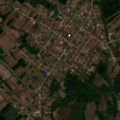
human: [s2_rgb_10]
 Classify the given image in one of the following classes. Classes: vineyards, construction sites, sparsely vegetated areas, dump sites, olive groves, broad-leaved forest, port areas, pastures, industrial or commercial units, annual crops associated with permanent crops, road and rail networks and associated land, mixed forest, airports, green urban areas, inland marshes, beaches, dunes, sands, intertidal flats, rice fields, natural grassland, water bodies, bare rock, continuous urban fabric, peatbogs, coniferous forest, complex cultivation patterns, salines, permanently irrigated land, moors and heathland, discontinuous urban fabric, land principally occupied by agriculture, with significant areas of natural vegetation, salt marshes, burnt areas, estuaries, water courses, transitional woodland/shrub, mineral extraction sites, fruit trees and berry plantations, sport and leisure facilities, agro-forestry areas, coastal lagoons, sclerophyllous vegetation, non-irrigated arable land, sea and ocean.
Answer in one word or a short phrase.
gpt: discontinuous urban fabric, non-irrigated arable land, complex cultivation patterns, land principally occupied by agriculture, with significant areas of natural vegetation, broad-leaved forest, coniferous forest, transitional woodland/shrub